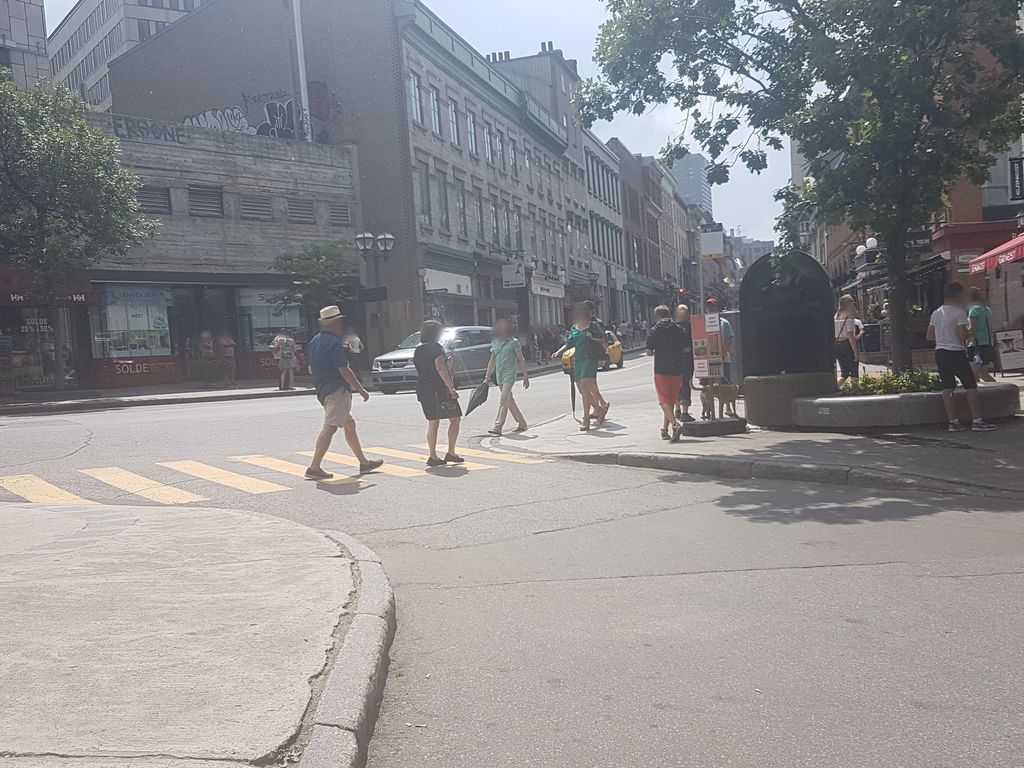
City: quebec_city